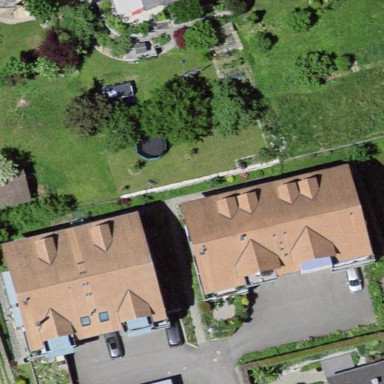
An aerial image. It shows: Residential building.